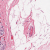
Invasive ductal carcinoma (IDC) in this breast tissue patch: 0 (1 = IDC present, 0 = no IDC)